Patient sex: M
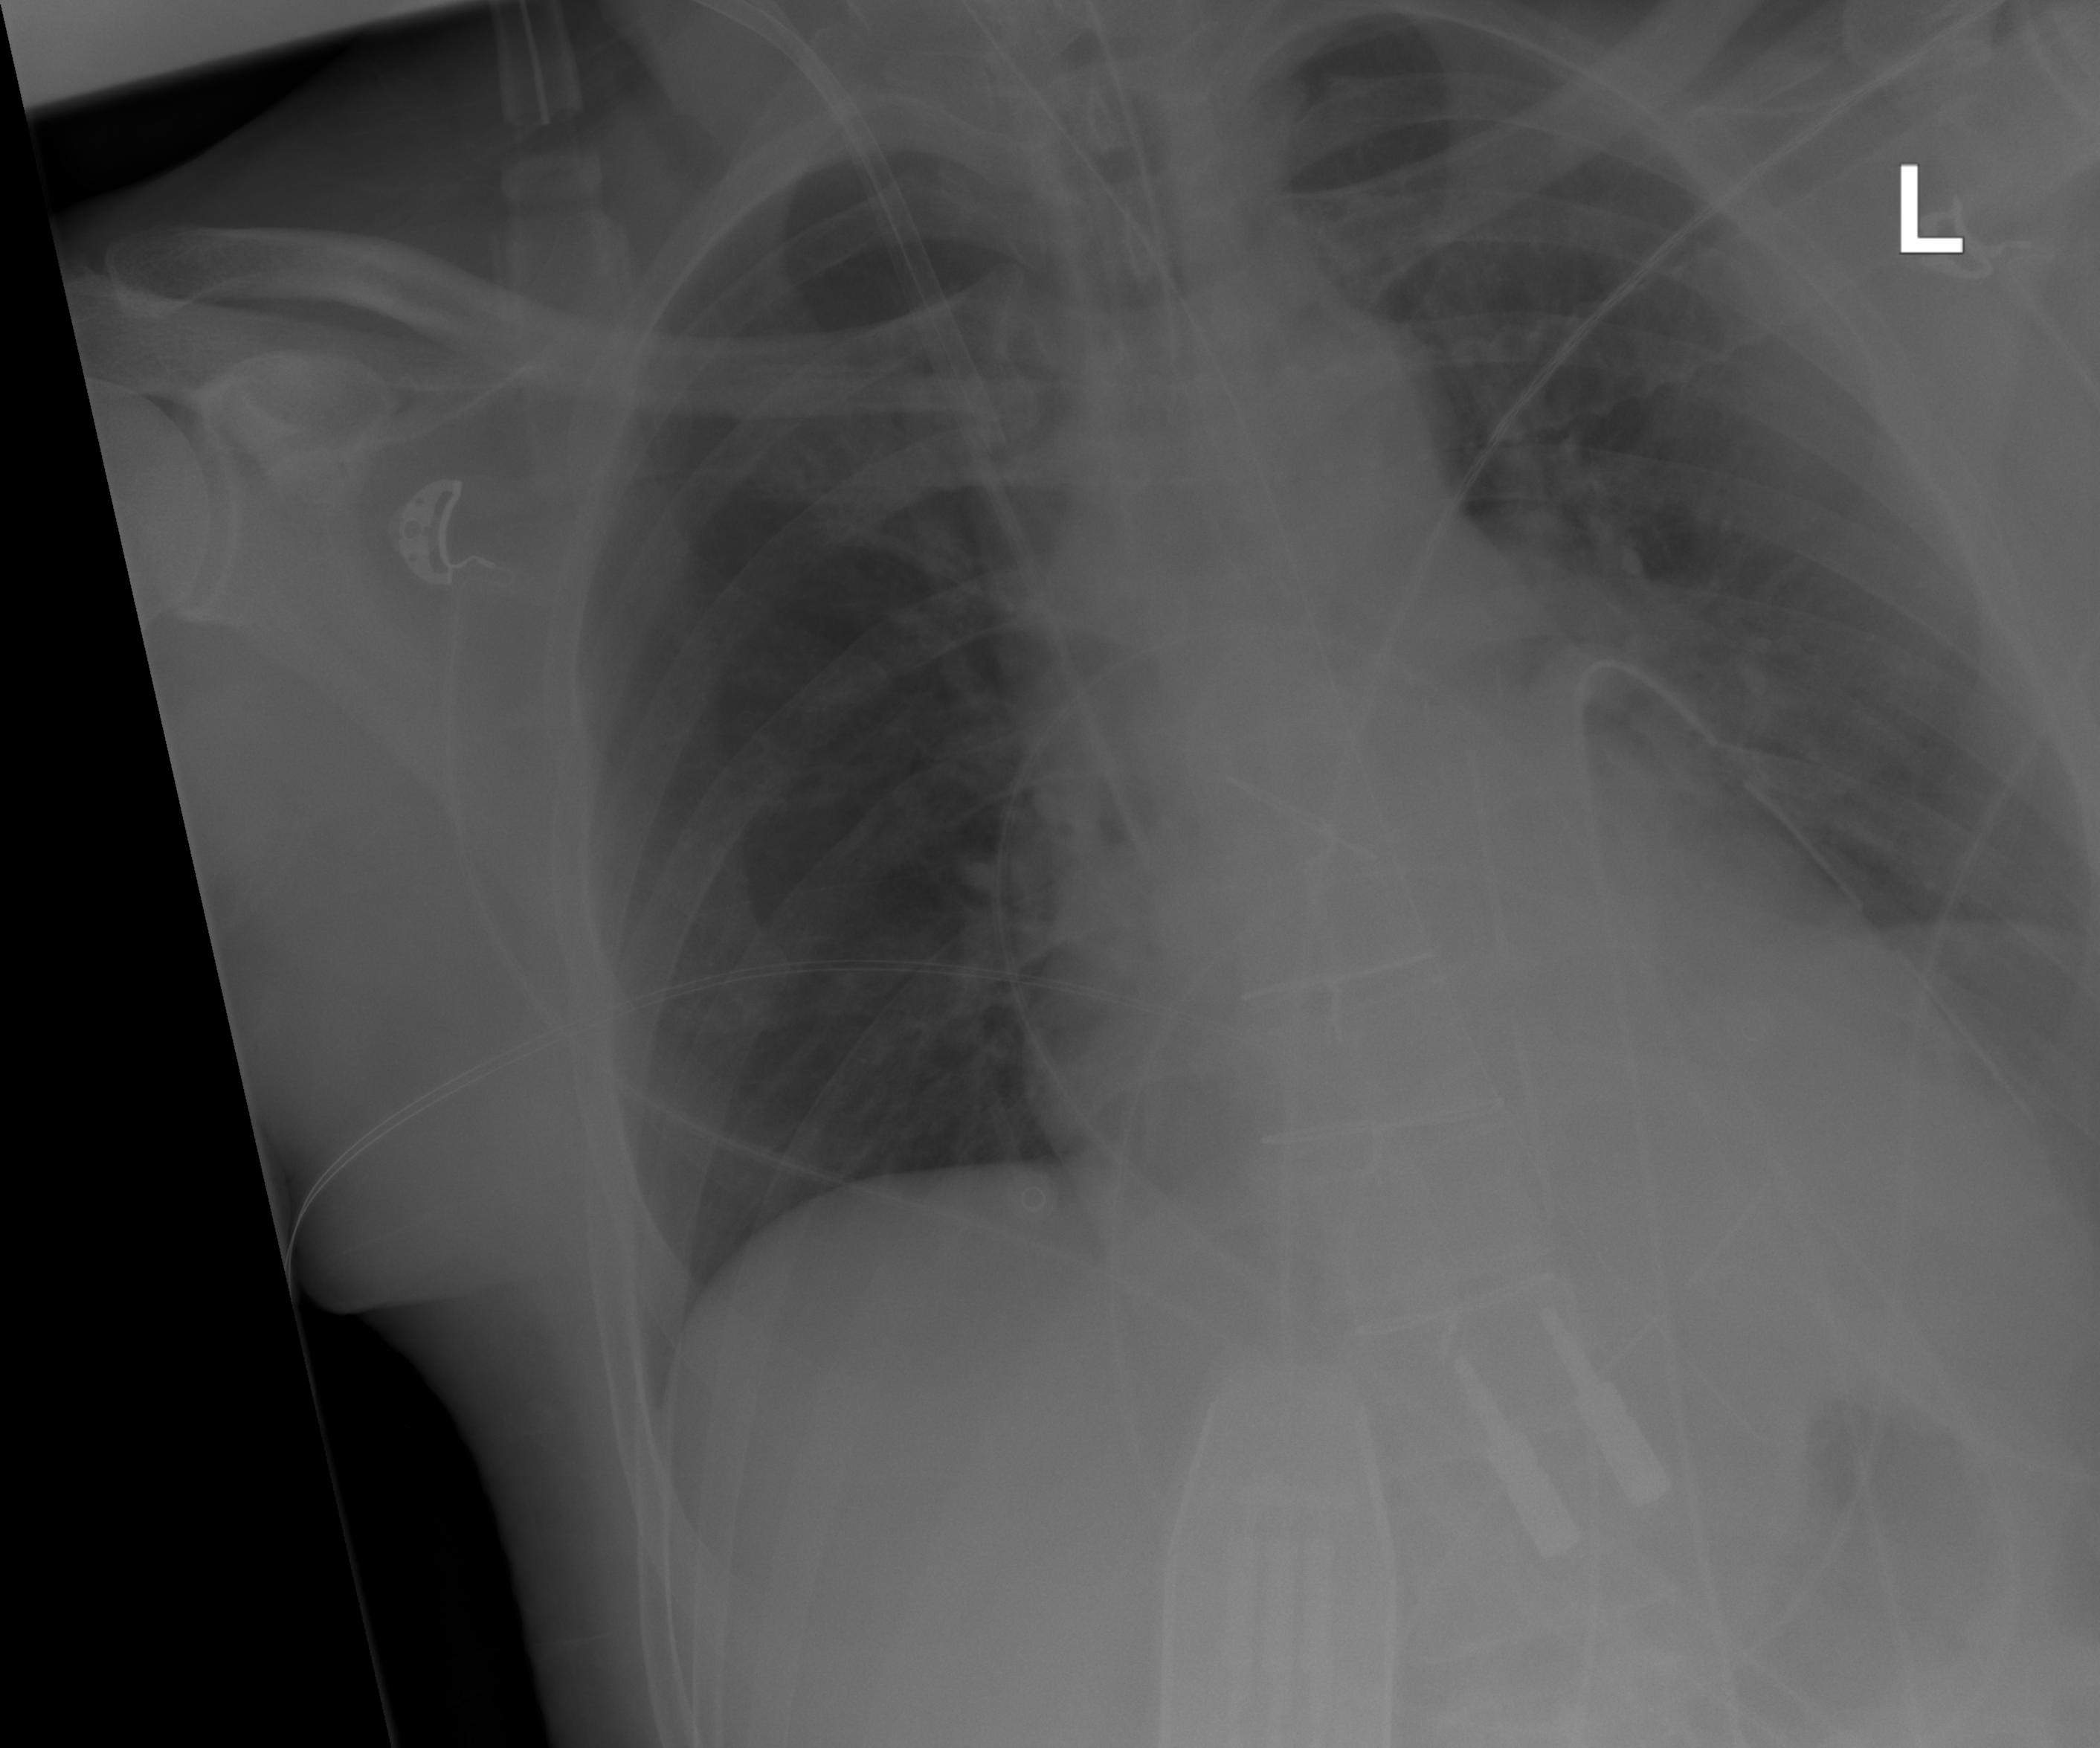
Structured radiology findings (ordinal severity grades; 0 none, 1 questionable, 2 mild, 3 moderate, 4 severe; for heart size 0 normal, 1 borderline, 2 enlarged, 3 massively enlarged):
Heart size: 2
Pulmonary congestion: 0
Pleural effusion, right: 0
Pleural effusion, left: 0
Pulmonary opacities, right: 0
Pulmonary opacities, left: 0
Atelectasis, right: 0
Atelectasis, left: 0